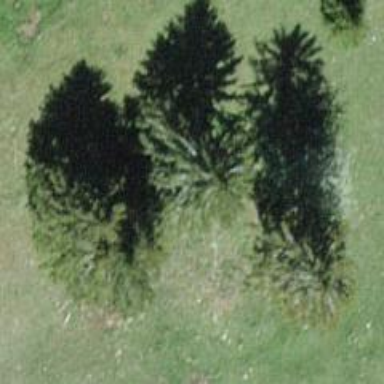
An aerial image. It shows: Needle-leaved tree in natural setting.